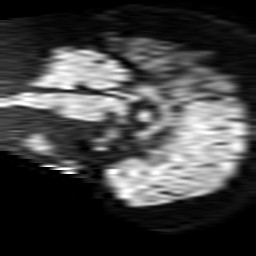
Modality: TRACE
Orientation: sagittal
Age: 40
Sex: female
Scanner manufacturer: philips
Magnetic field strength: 1.5 T
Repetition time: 3.403 s
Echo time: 0.09411 s